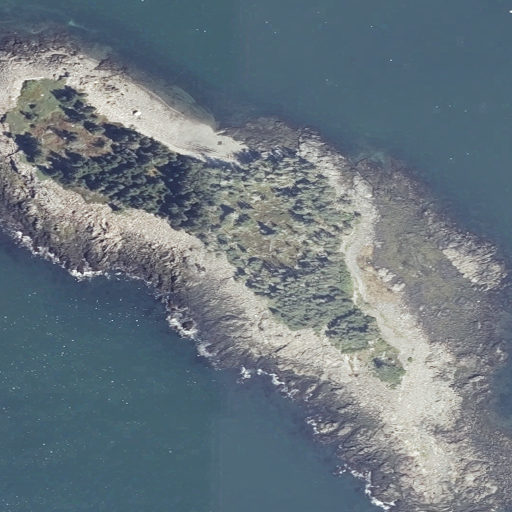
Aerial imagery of island in Maine named Scrag Island containing open water, herbaceous wetlands, and barren land